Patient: sex F, age 65
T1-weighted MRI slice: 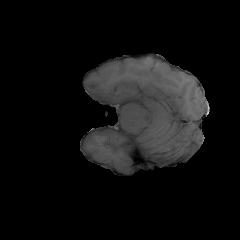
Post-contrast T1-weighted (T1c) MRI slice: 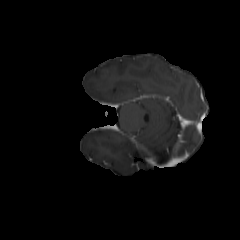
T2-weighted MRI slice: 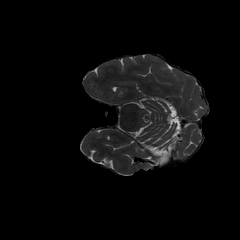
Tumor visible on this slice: no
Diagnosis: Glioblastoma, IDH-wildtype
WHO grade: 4